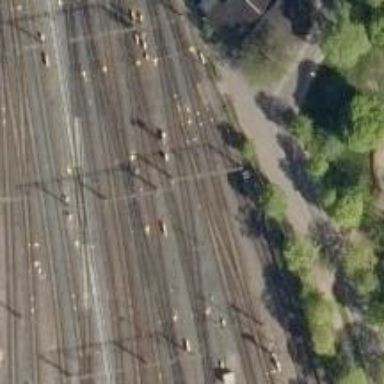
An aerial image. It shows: Continuous rail railway with electrified contact line.